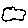
Label: cloud